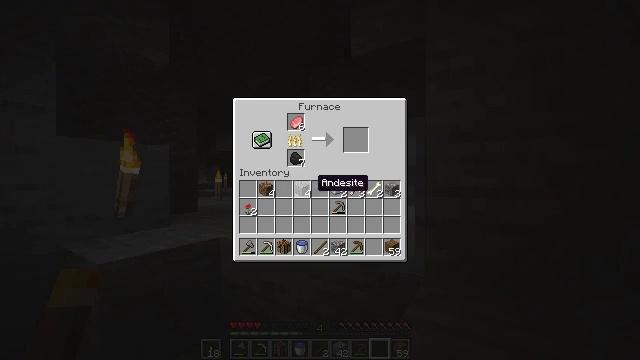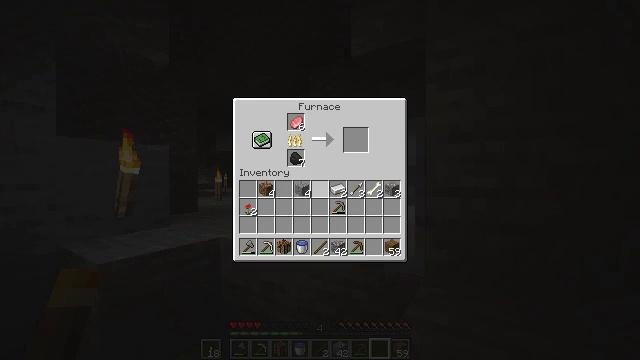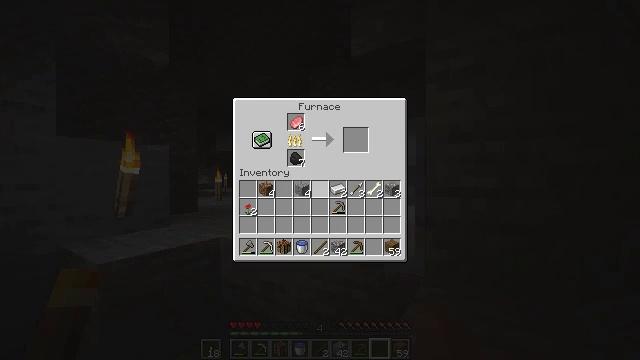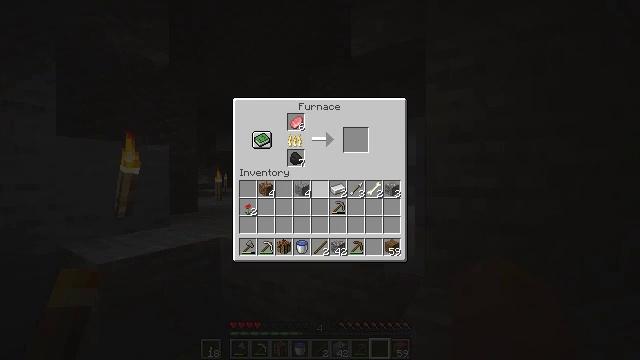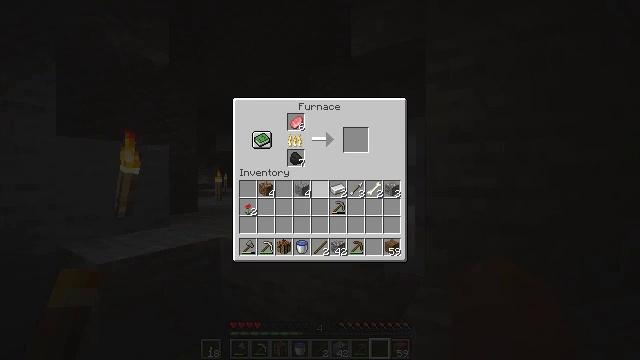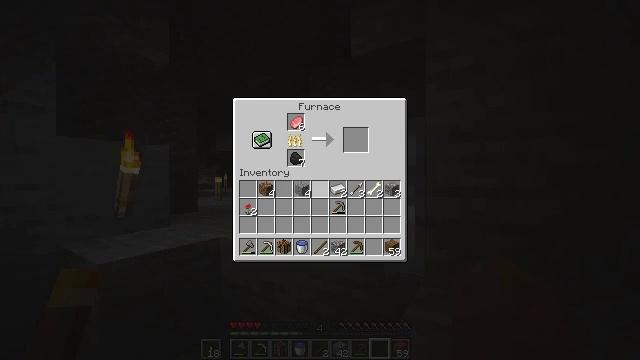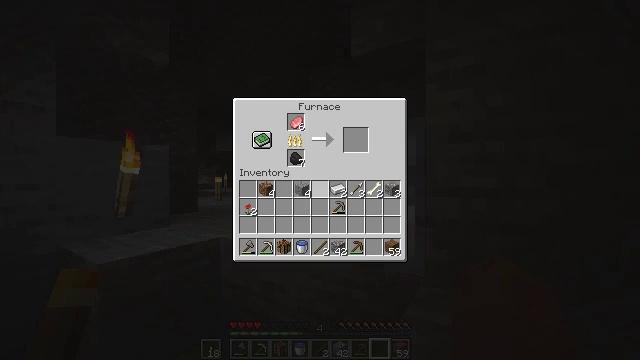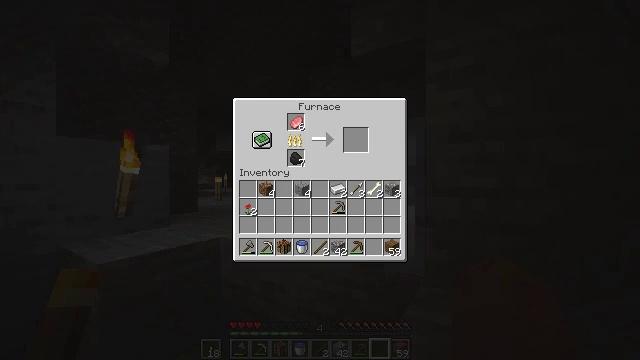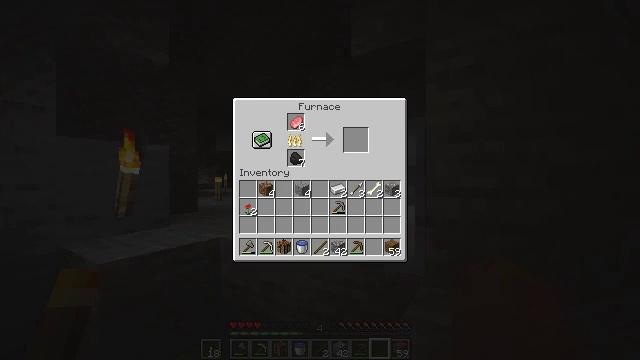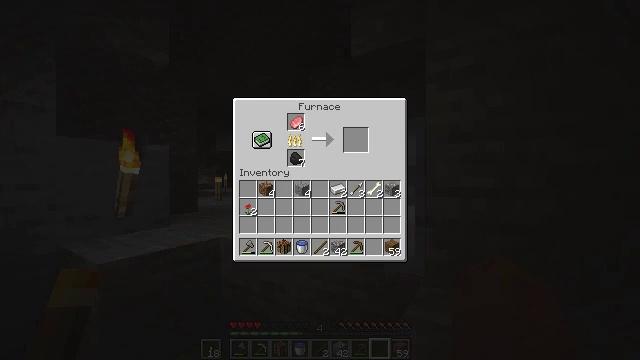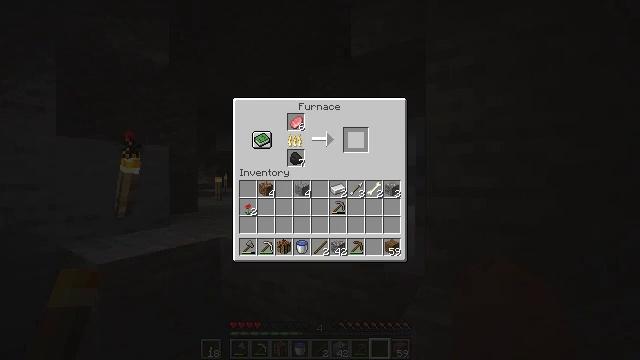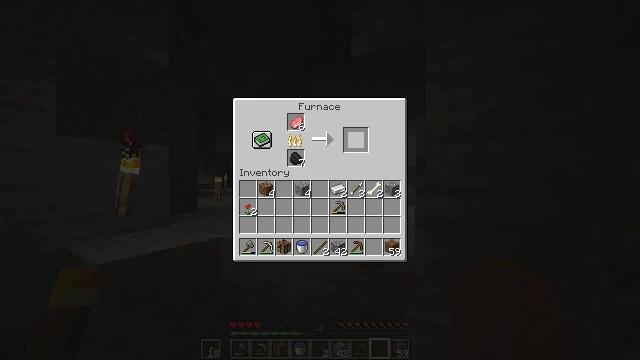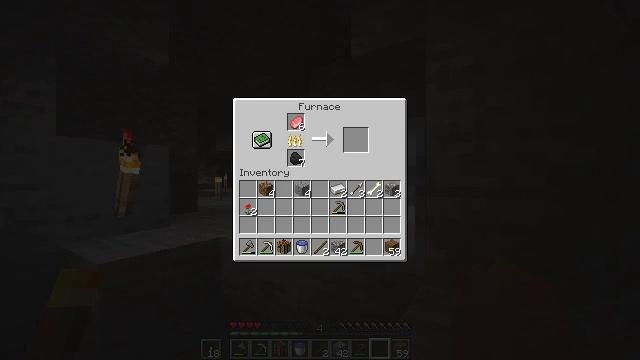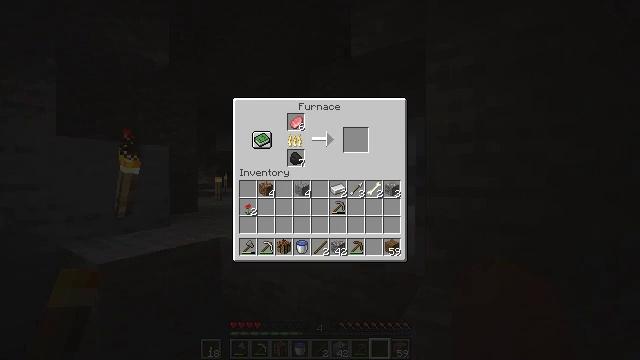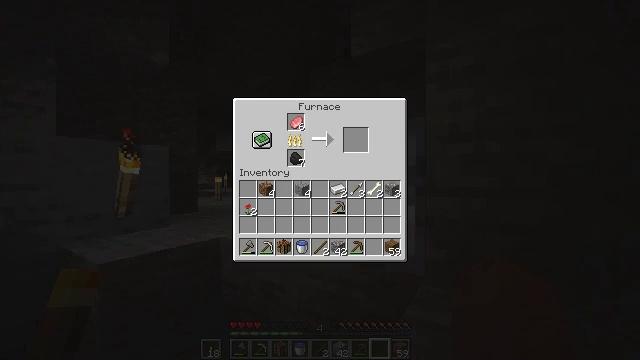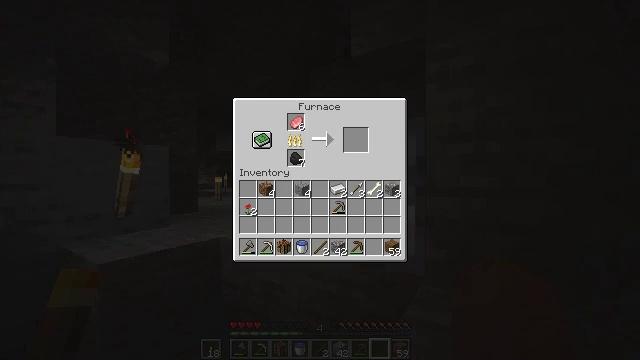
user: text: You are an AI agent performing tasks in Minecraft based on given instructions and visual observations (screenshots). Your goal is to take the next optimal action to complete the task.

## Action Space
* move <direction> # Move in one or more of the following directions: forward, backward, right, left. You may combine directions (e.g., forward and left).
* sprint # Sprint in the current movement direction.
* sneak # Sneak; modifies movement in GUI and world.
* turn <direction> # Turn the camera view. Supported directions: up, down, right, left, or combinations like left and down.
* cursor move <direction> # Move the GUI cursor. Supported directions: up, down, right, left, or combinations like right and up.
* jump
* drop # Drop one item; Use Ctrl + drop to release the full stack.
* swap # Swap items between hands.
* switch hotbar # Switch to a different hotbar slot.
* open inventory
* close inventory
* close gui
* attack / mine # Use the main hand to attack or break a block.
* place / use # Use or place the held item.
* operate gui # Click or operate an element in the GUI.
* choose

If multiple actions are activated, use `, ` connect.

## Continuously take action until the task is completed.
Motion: motion action
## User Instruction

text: Use the furnace to make a cooked porkchop.
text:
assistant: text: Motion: no_op
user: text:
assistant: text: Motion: no_op
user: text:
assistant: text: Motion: no_op
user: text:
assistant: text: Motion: no_op
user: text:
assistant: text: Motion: no_op
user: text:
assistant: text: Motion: no_op
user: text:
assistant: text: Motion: no_op
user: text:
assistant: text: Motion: cursor move right and up
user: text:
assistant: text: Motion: cursor move right and up
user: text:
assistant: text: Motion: cursor move right
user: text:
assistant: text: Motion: no_op
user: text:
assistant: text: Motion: no_op
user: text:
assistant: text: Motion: no_op
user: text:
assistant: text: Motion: no_op
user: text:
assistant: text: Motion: no_op
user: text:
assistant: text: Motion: no_op
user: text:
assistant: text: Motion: no_op
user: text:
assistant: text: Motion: no_op
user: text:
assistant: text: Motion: no_op
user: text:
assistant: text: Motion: no_op
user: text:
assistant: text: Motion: no_op
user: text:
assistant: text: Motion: no_op
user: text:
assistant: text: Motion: no_op
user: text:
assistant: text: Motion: no_op
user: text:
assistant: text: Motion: no_op
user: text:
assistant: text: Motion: no_op
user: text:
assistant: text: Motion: no_op
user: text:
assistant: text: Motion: no_op
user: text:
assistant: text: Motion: no_op
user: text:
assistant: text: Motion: no_op